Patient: sex M, age 43
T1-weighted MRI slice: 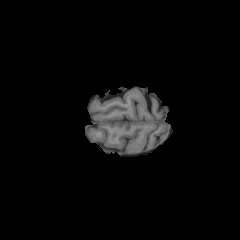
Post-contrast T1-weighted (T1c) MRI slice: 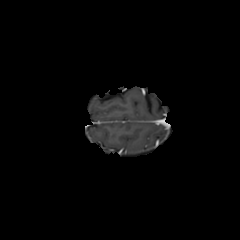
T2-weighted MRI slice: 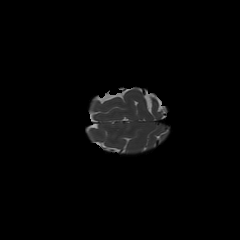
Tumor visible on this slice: no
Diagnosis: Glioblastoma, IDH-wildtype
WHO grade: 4